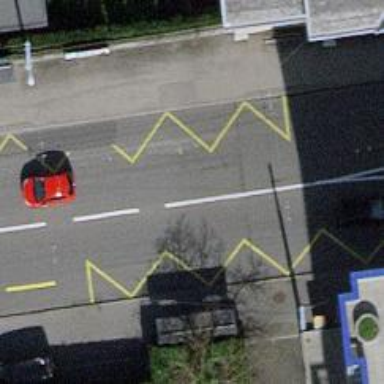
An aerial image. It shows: Trolleybus stop position for public transport.